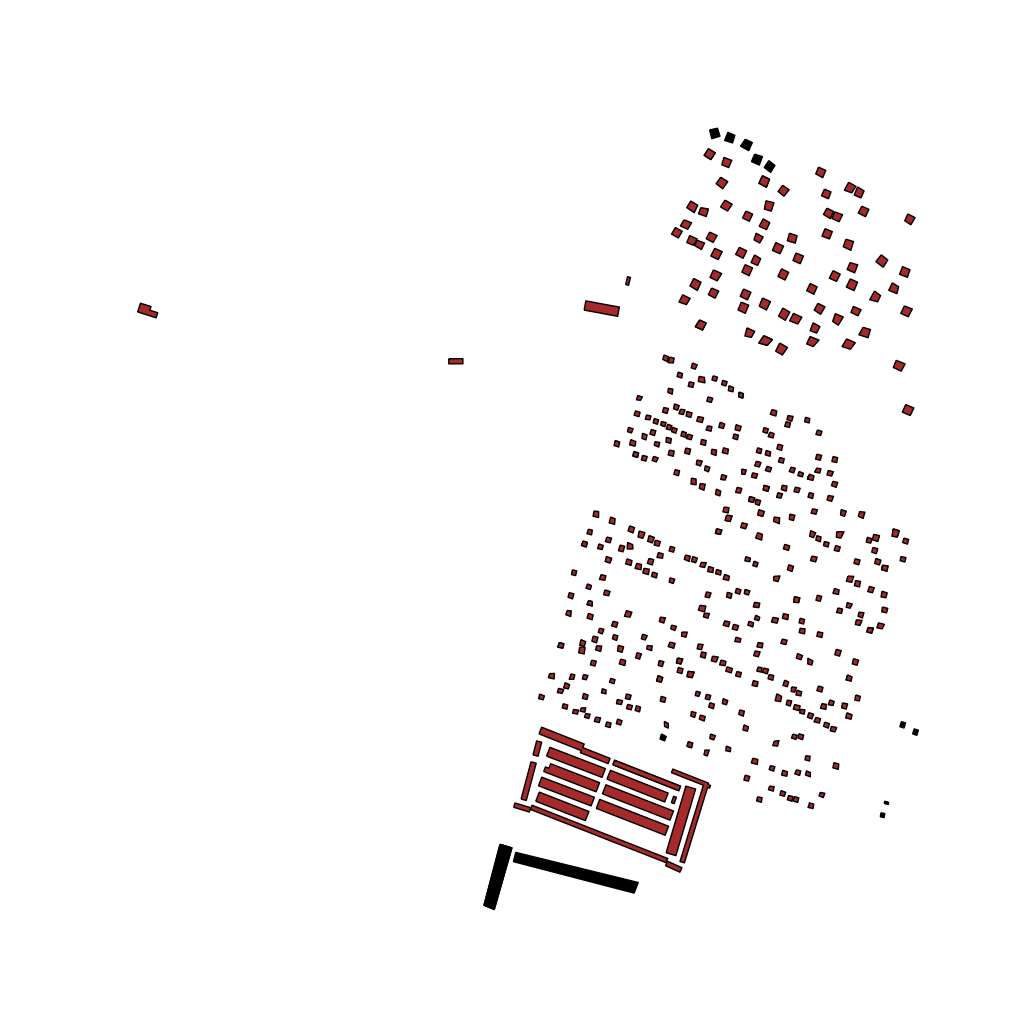
Tags: overhead vector_map, business, recreation, residential, individual_rise, density_1, Building, Facility, 1.0 km²